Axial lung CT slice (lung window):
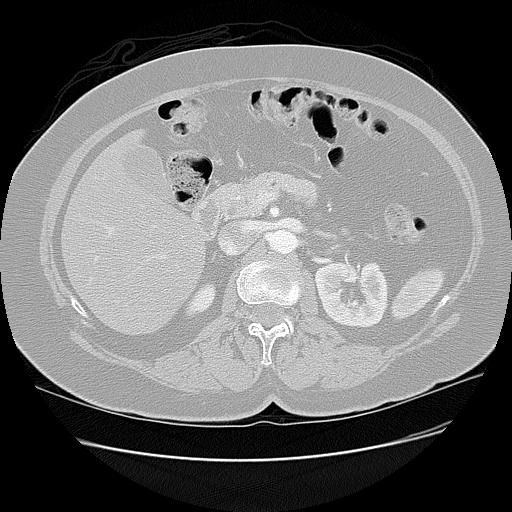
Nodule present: no